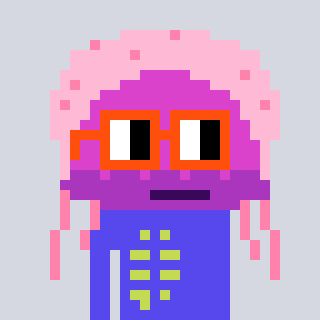
a pixel art character with square orange glasses, a jellyfish-shaped head and a computerblue-colored body on a cool background